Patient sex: F
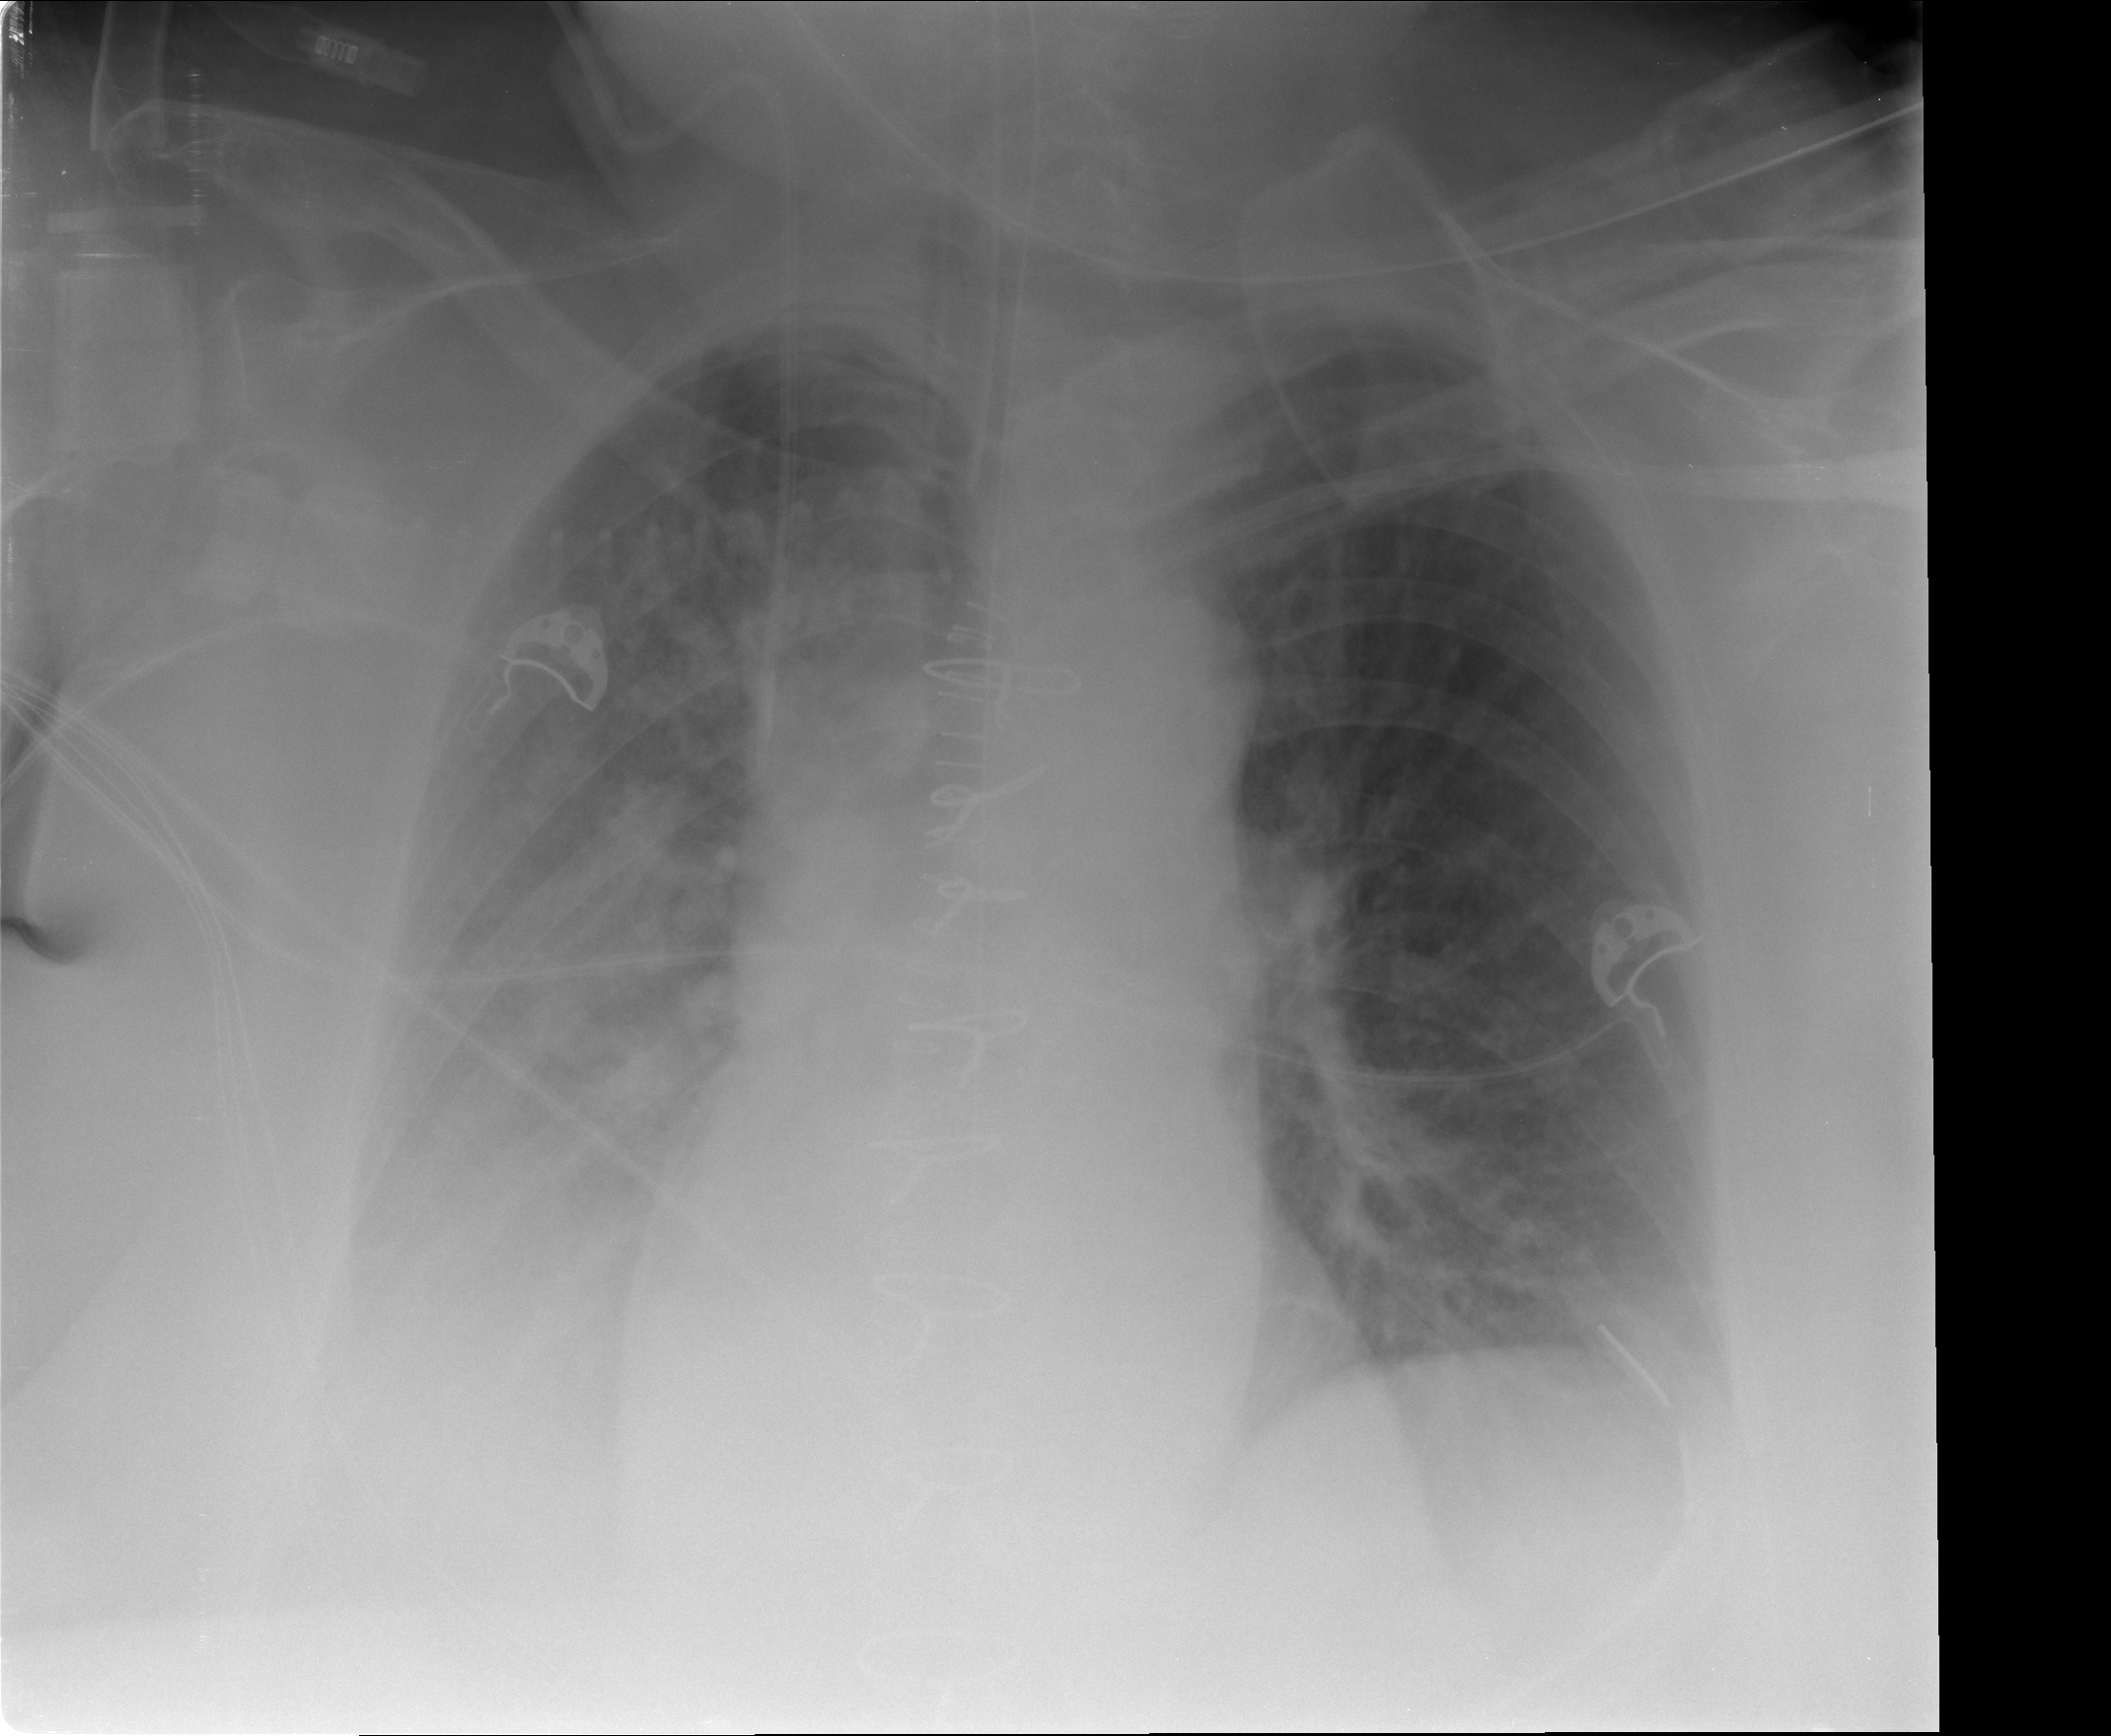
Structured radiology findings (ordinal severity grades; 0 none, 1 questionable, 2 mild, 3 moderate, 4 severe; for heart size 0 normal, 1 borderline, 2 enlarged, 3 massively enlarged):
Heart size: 0
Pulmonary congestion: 2
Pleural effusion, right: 3
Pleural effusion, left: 2
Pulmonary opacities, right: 2
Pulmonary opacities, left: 0
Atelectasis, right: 3
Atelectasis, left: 2